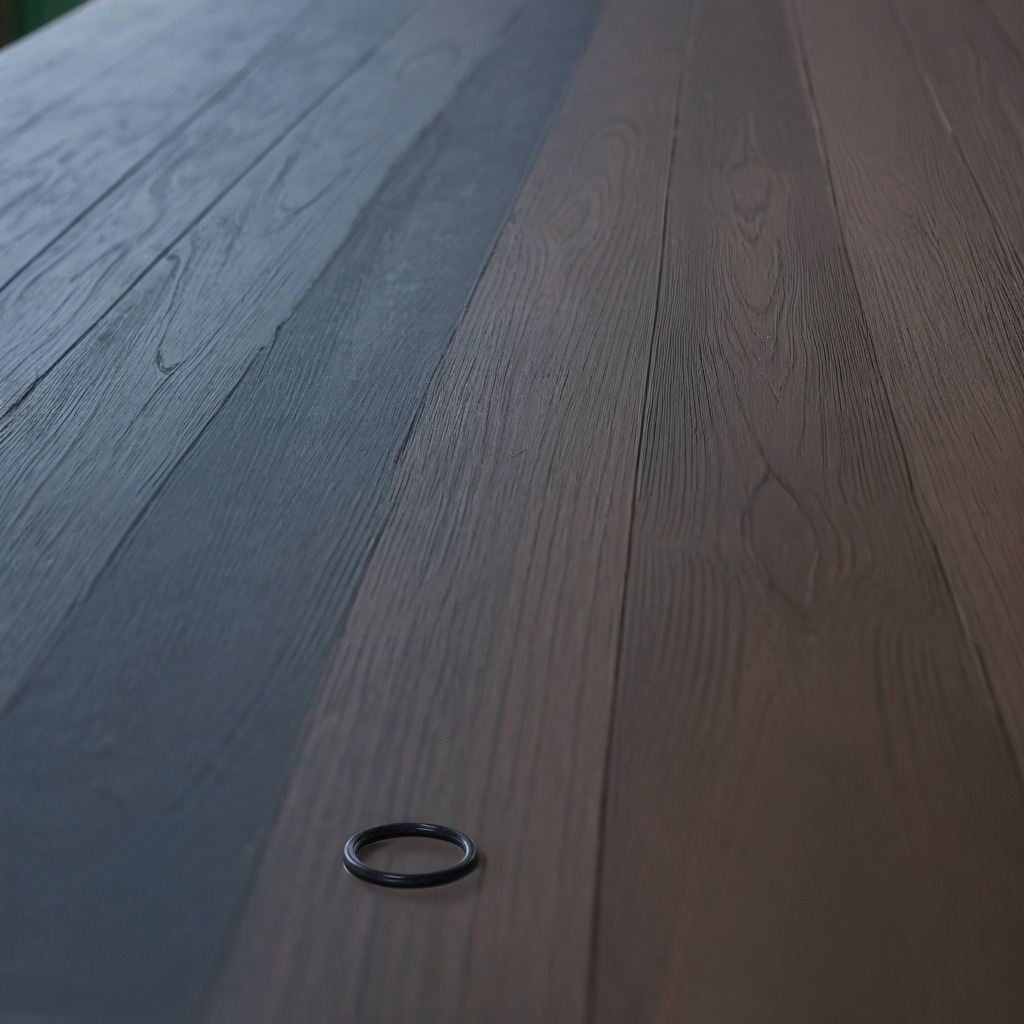
A rubber O-ring lying on the old table with faint burn marks in a small garage at twilight.